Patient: sex F, age 44
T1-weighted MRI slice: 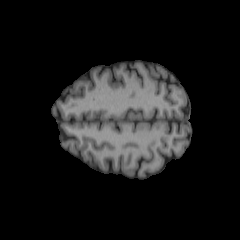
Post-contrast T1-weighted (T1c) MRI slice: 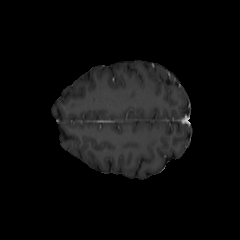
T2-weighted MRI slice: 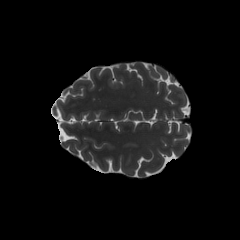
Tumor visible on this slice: no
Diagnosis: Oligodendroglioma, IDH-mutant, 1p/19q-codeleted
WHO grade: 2